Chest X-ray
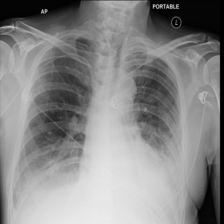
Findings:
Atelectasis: negative
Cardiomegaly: negative
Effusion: positive
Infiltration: positive
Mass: negative
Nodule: negative
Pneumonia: negative
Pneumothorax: negative
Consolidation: negative
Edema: negative
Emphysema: negative
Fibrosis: negative
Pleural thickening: negative
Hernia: negative